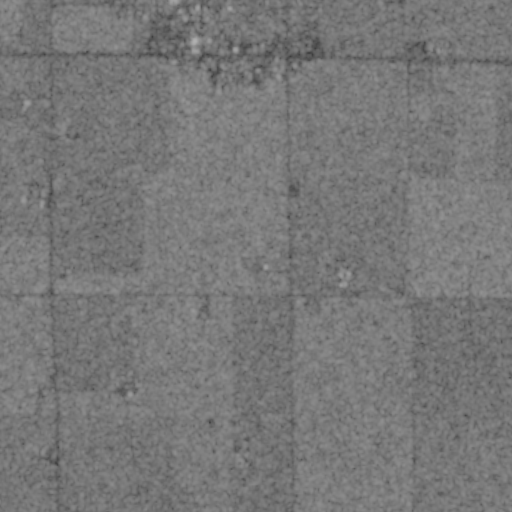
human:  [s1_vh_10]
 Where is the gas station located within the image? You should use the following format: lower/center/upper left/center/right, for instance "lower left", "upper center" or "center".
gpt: The gas station is located in the upper center of the image.
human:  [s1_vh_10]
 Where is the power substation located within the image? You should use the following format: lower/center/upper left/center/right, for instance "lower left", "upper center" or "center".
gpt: The power substation is located in the upper left of the image.
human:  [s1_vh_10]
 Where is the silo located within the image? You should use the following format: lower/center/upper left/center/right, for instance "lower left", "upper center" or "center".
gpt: The silo is located in the upper center of the image.
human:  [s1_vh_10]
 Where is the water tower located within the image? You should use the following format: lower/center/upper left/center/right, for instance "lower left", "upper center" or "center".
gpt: The water tower is located in the upper center of the image.
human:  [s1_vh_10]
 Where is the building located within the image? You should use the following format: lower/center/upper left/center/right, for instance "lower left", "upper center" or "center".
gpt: The building is located in the upper left of the image.
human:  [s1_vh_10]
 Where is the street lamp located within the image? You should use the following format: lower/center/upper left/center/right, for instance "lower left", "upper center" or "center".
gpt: The street lamp is located in the upper left of the image.
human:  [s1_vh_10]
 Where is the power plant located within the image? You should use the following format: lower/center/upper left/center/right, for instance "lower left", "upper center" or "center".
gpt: There is no power plant in the image.

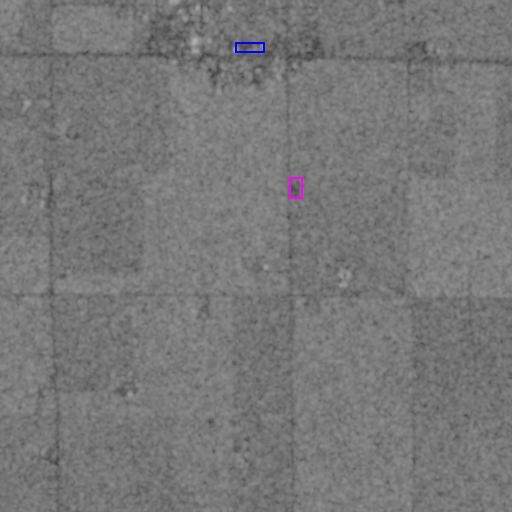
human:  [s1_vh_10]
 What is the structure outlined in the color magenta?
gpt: The structure outlined in magenta is a park.
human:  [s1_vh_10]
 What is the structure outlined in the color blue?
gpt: The structure outlined in blue is a building.
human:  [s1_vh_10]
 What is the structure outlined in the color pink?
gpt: There is no pink outline.